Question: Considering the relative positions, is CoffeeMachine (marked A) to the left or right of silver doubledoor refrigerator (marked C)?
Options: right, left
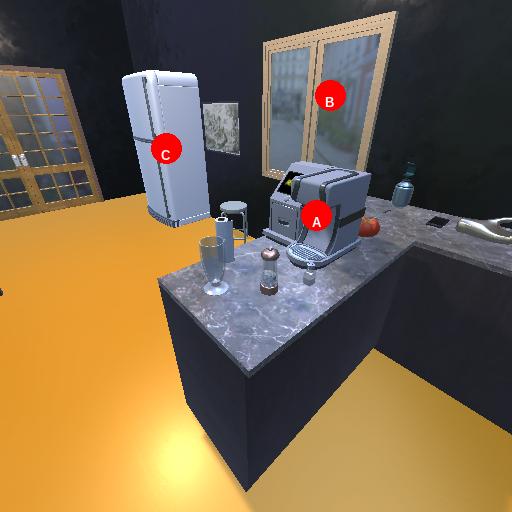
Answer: right